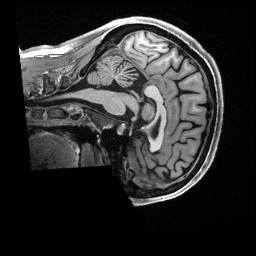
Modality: T1w
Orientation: sagittal
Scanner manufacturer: siemens
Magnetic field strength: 3 T
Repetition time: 2.5 s
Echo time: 0.00231 s